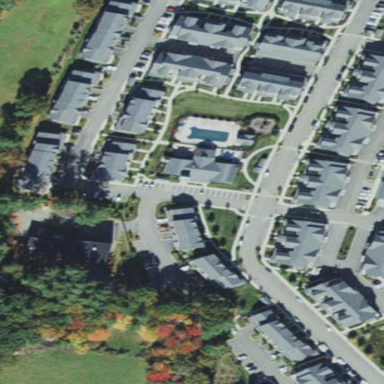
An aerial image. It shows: Residential area with apartments.